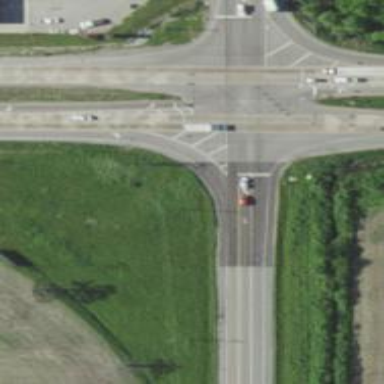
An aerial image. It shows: Primary highway.